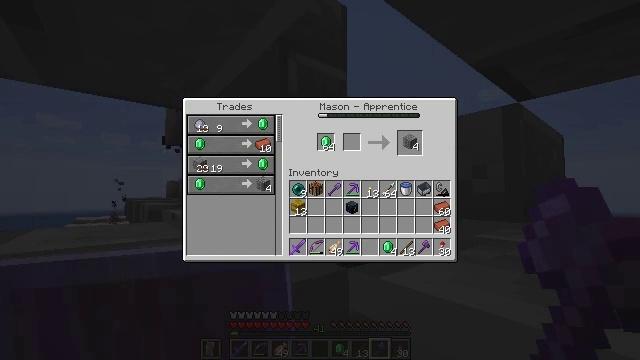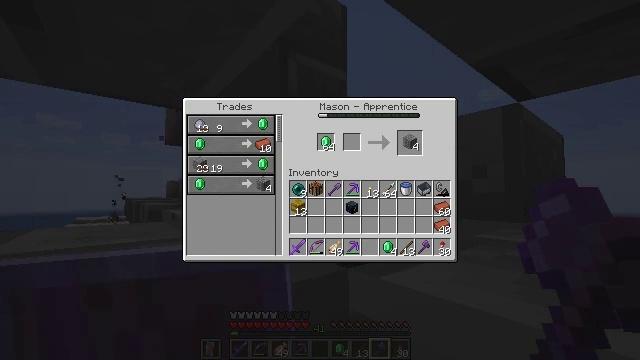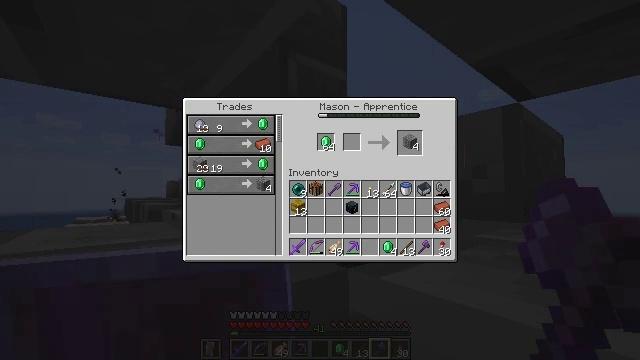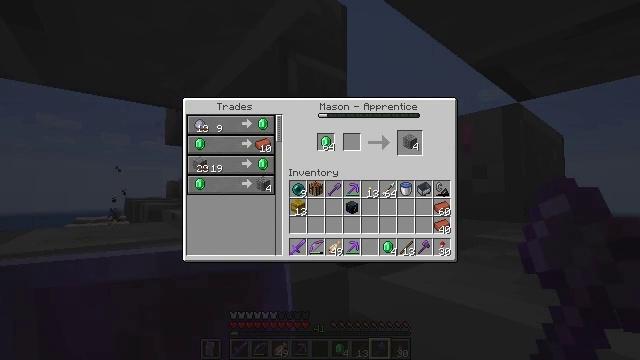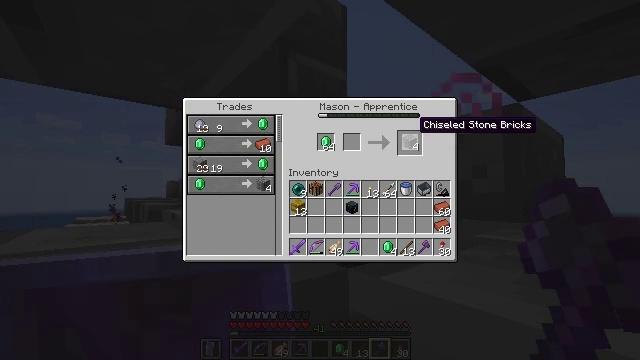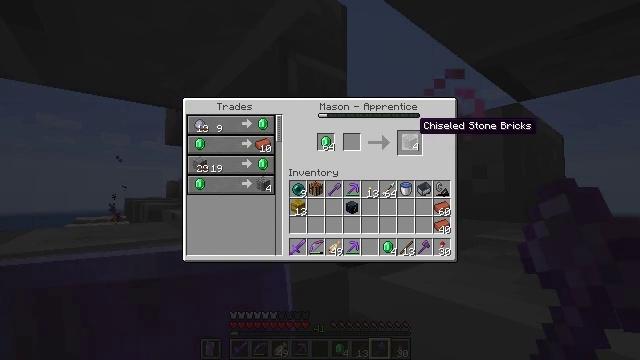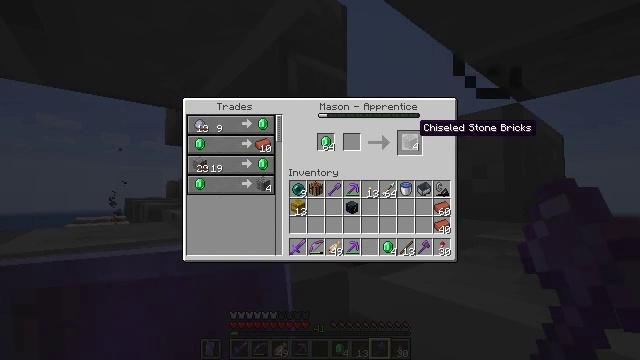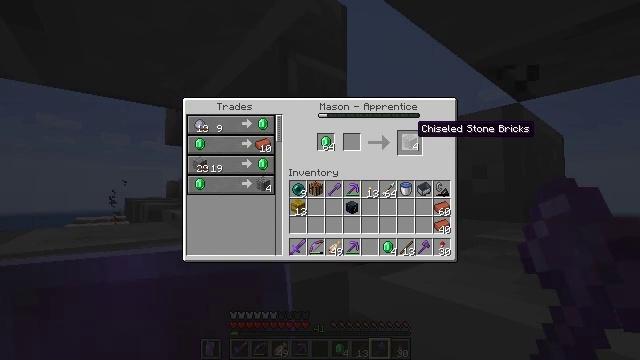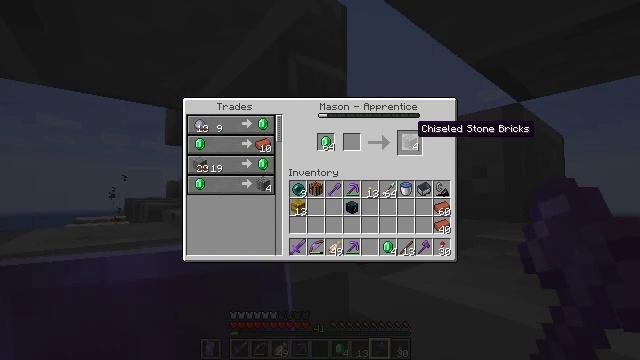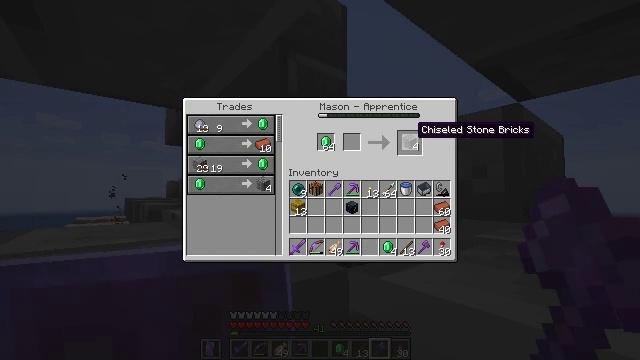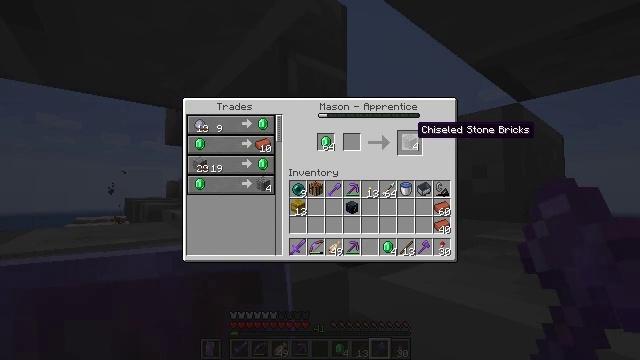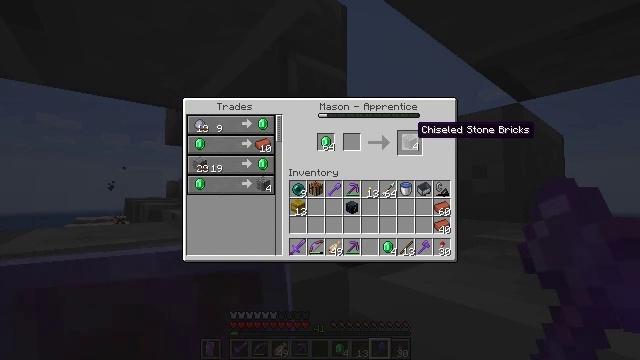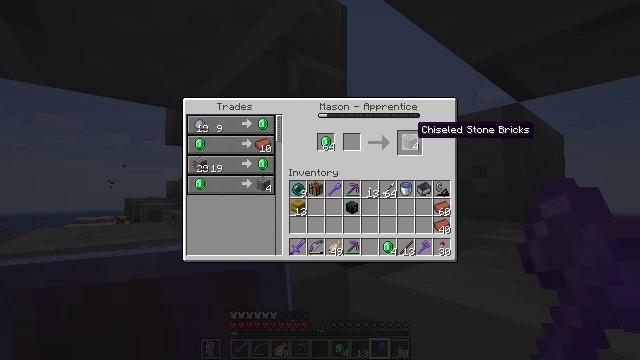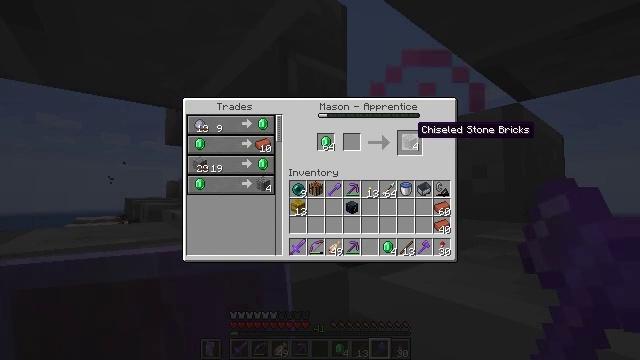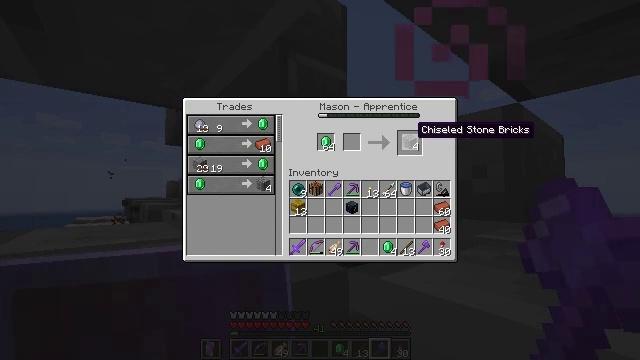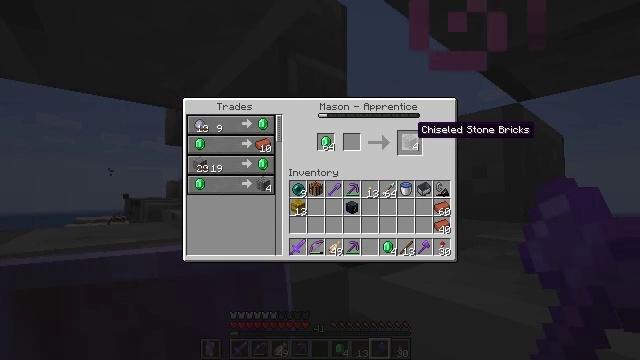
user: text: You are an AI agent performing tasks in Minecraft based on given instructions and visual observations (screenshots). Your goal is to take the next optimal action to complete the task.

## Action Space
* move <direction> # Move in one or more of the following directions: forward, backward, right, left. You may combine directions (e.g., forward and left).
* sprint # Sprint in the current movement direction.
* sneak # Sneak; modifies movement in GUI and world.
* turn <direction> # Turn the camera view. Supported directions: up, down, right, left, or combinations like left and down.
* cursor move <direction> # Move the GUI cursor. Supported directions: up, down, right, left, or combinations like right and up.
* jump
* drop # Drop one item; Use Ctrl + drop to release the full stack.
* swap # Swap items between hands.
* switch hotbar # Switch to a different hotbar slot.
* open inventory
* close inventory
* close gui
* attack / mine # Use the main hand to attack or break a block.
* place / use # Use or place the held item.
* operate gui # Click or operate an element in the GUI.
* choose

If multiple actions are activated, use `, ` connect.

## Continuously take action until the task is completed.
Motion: motion action
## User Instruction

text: Craft chiseled stone bricks.
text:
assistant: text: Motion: no_op
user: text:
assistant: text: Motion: no_op
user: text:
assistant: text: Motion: no_op
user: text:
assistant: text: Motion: no_op
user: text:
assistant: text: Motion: no_op
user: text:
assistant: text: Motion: no_op
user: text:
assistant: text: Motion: no_op
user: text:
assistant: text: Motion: no_op
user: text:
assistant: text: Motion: no_op
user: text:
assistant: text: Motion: no_op
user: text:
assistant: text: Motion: no_op
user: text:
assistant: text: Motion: no_op
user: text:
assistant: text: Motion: no_op
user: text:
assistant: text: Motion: no_op
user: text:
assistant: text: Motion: no_op
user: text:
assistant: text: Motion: no_op
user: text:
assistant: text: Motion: no_op
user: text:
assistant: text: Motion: no_op
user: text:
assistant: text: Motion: no_op
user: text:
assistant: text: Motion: no_op
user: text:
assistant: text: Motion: no_op
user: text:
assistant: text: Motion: no_op
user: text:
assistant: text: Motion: no_op
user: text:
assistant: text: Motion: no_op
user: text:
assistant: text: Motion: no_op
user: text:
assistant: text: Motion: no_op
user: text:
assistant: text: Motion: attack / mine
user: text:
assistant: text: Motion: attack / mine
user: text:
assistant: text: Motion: attack / mine
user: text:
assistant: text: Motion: no_op